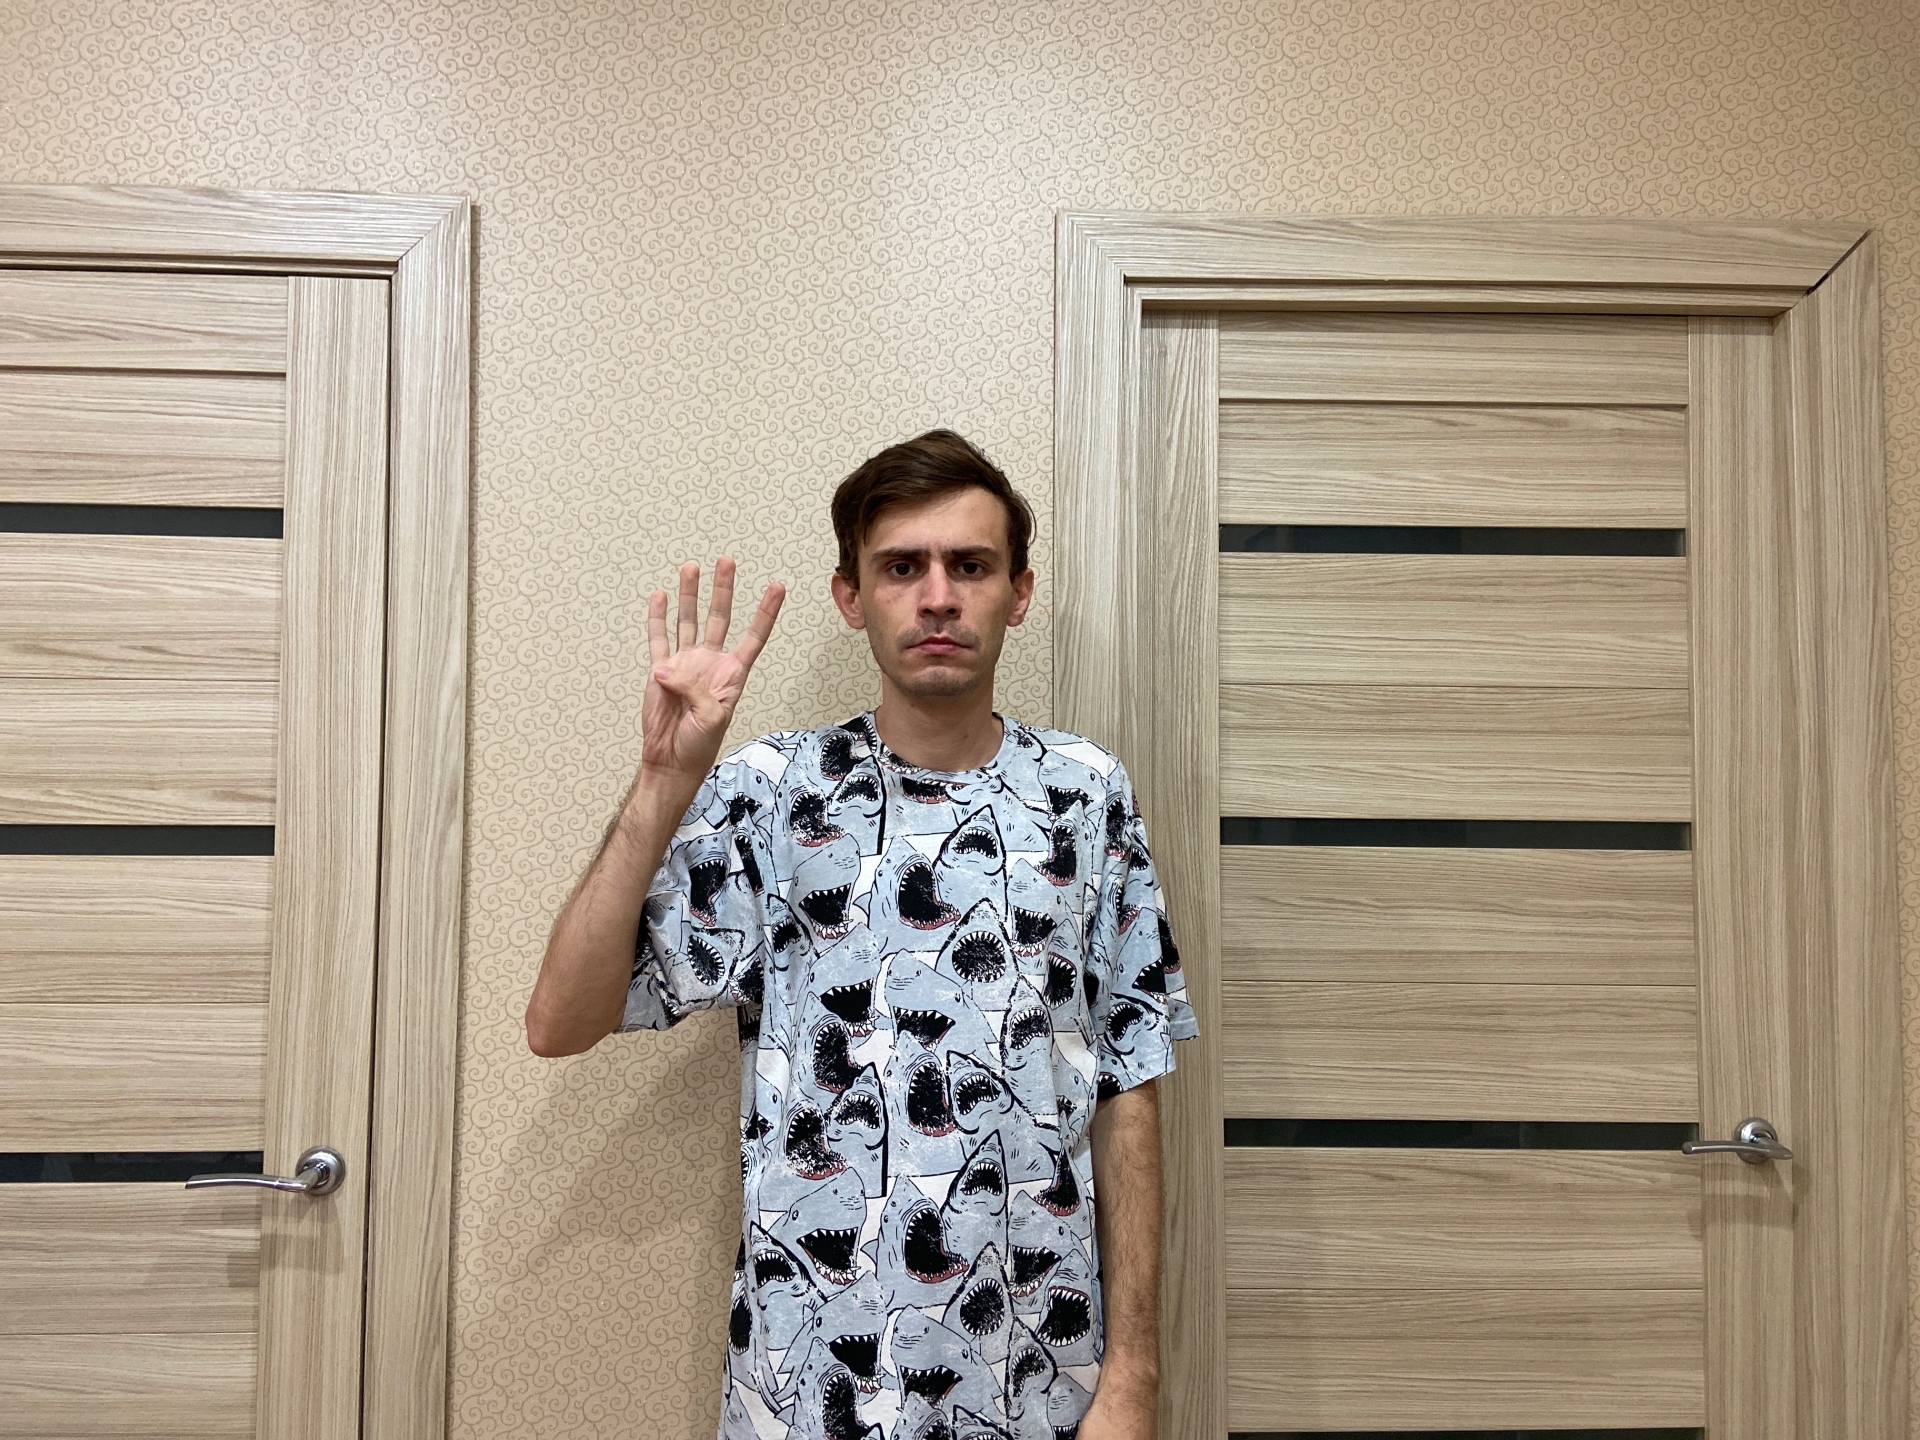
Label: clear